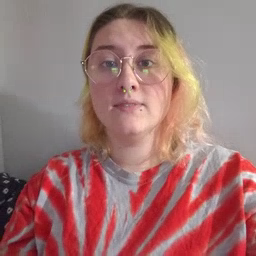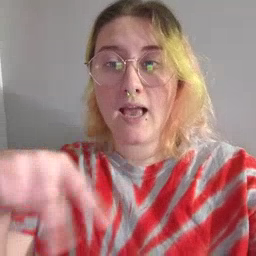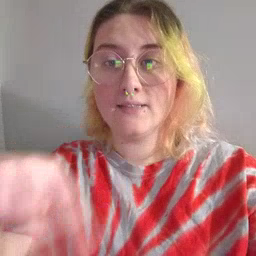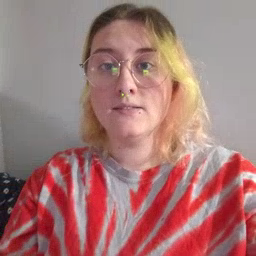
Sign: dance